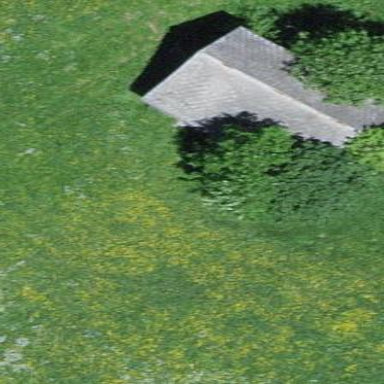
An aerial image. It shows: Barn.